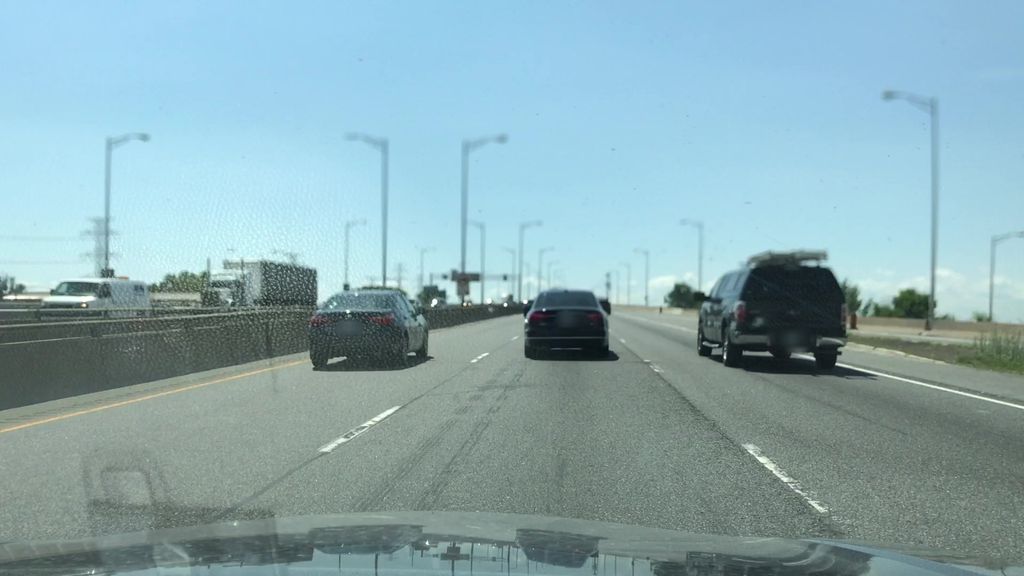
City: hamilton